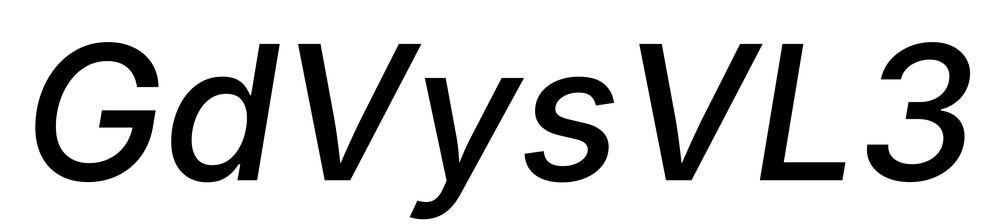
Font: Inter-Italic_Medium_Italic